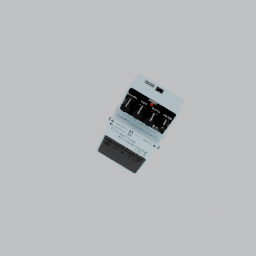
Label: electronics